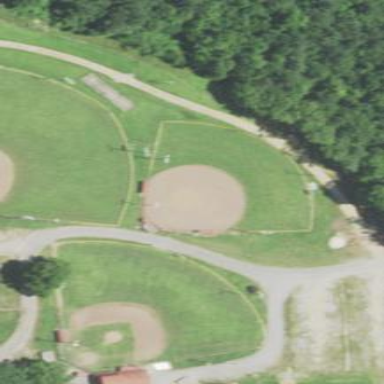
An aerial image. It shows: Softball pitch for leisure and sport activities.